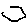
Label: hexagon